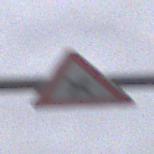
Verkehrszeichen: KreuzungOderEinmuendung
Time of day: Midday
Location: Outdoor (Suburban)
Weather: Overcast
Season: NotSpecified
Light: Natural